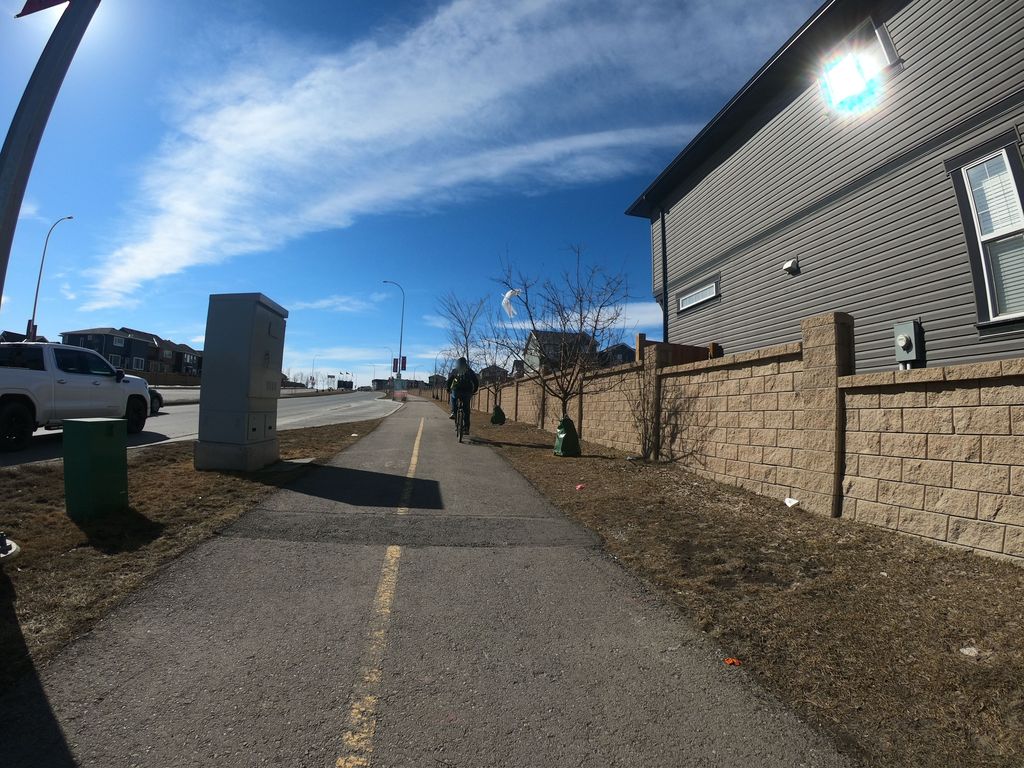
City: calgary